Question: Rebuilding original signal from frequencies, amplitude, and phase obtained after doing an fft.
Greetings
I'm trying to rebuild a signal from the frequency, amplitude, and phase obtained after I do an fft of a signal, but when I try and combine the fft data (frequency, amplitude, and phase) back to see if I get a similar signal, the pattern is a little off. I think it has
to do with my formula which may be a little incorrect.
The formula I'm using to combine the data is:
'''
amplitude*sin(2*pi*time*frequency+phase)+amplitude*cos(2*pi*time*frequency+phase);
'''
Please note:
At the moment I don't want to use IFFT due to the fact that I will be editing the amplitude and frequencies before the calculations are done
An image of the plot is below. The top one is the original signal and the bottom one is the signal created with the equation. If you want to know I'm using matlab but I think the problem is with the equation.

tia
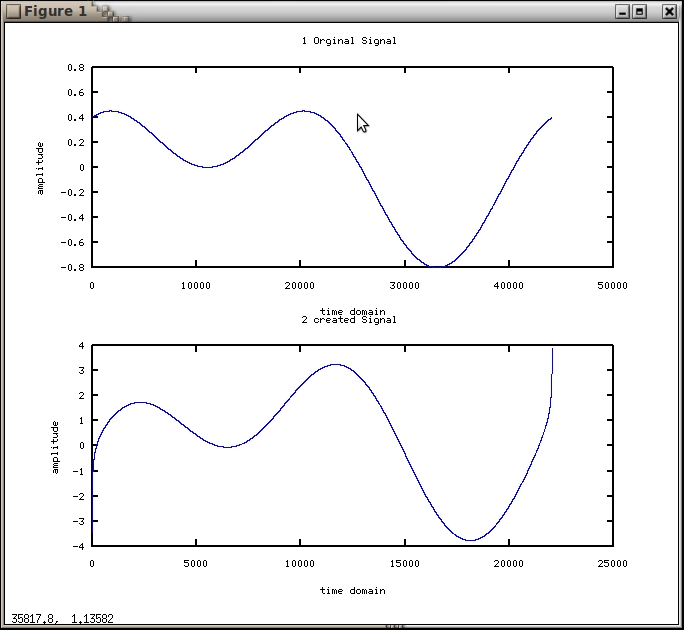
Answer: The IFFT is an efficient implementation of the following transformation:
'''
N-1
x[n] = SUM X[k] exp(j*2*pi*n*k/N)
k=0
'''
where 'X[k]' are your FFT results ( amplitudes), and 'x[n]' are your time-domain samples. For real-only inputs, this can be rewritten in terms of 'cos' and 'sin' (or in terms of 'cos' with a 'phase' term), but it's usually easier just to stick with the complex representation.